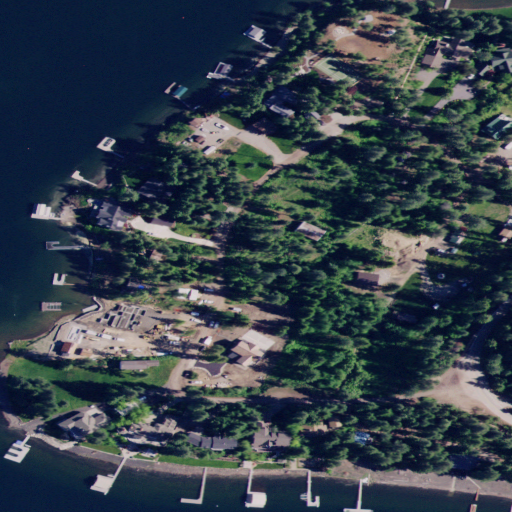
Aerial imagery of cape in Idaho named Driftwood Point containing evergreen forest, open water, open development, low intensity development, medium intensity development, grassland, and shrub